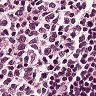
Metastatic tissue present: no